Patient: sex M, age 60
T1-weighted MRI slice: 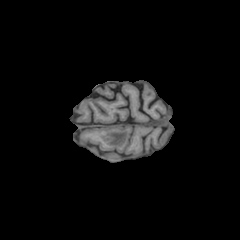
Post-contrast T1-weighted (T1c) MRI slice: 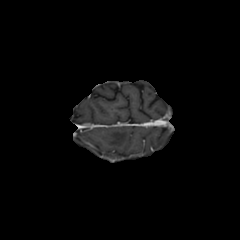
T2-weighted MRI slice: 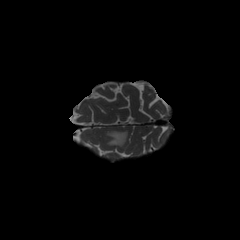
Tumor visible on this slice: yes
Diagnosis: Glioblastoma, IDH-wildtype
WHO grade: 4